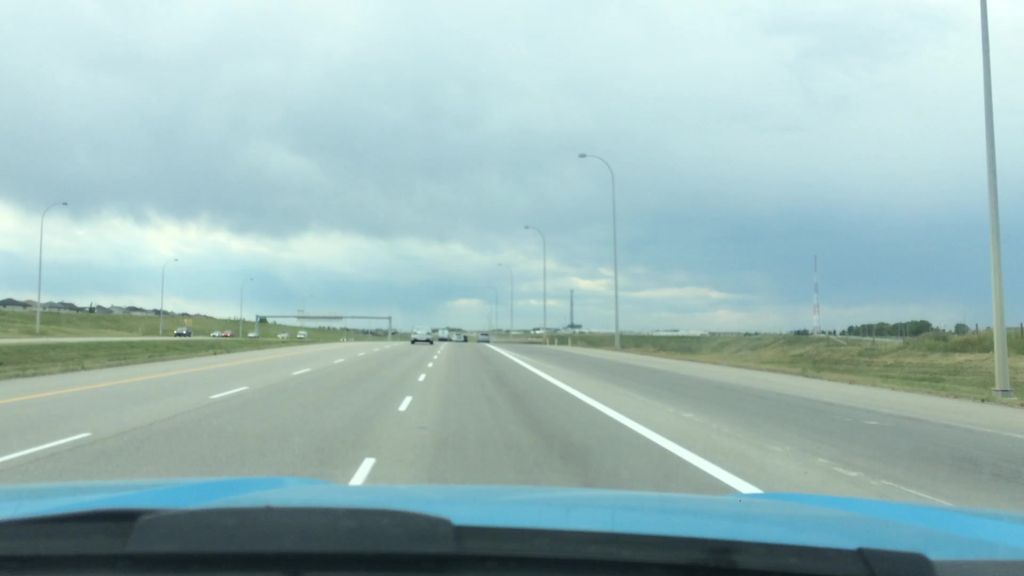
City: calgary